Question: '''
[r,t] = meshgrid(linspace(0,2*pi,361),linspace(0,pi,361));
[x,y]=pol2cart(sin(t)*cos(r),sin(t)*sin(r));
%[x,y]=pol2cart(r,t);
surf(x,y);
'''

I played with this <URL> but trying to find an default function to for this. How can I do the 3D-polar-plot?
I am trying to help this guy to vizualise different integrals <URL>.
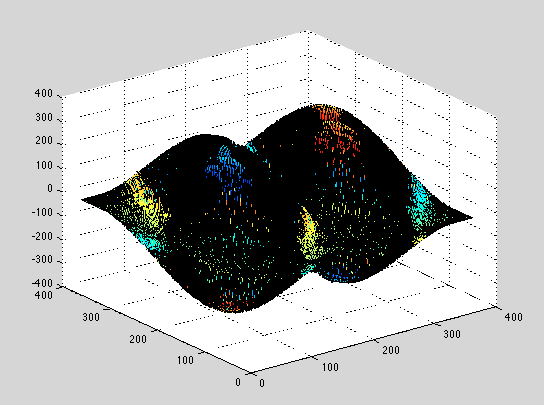
Answer: There are several problems in your code:
- 'sin(theta)*cos(phi)''sin(theta)*sin(phi)''pol2cart'- 'z''r''theta''phi''x''y''z''z''z = cos(theta)'- You didn't read the documentation for <URL>' line merely plots the matrix 'x' and colors it using 'y' as a colormap.
Here's the above code with the mistakes fixed and plotted correctly:
'''
[f,t] = meshgrid(linspace(0,2*pi,361),linspace(0,pi,361));
x = sin(t)*cos(f);
y = sin(t)*sin(f);
z = cos(t);
surf(x,y,z)
'''